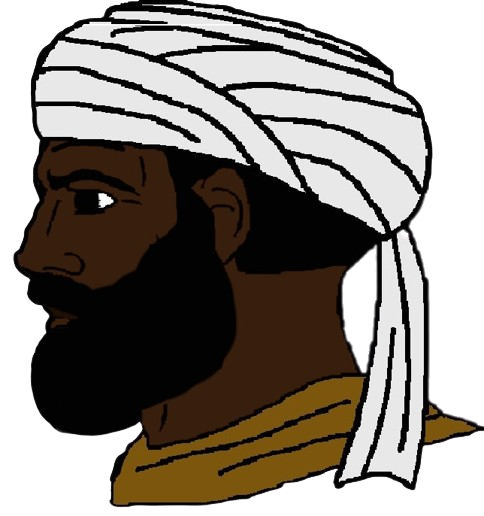
Label: 4_Yes_Chad